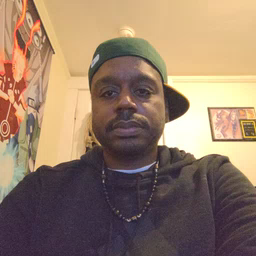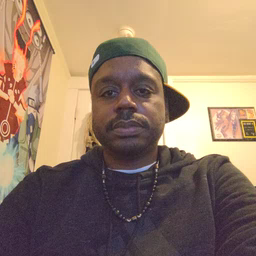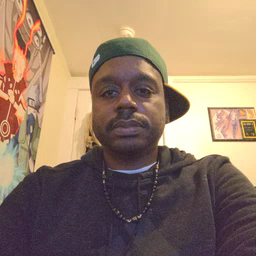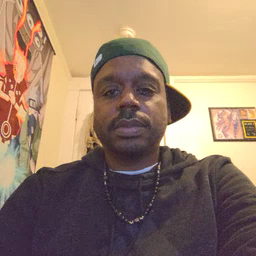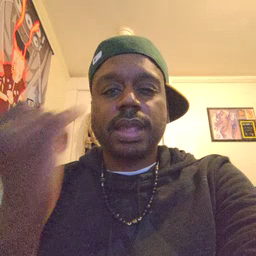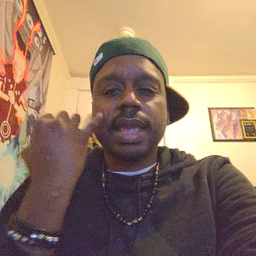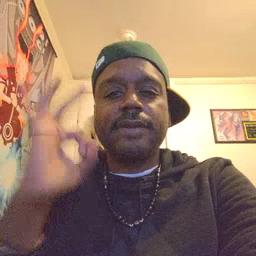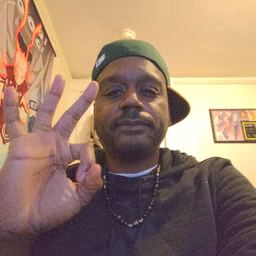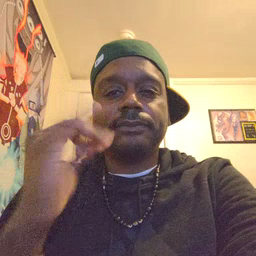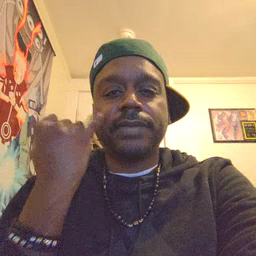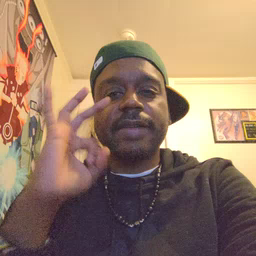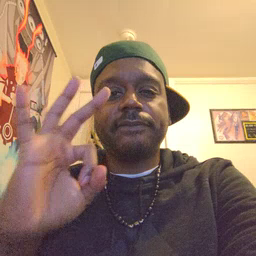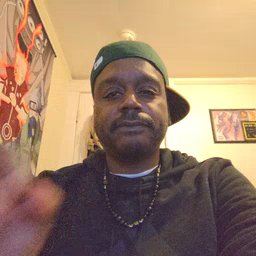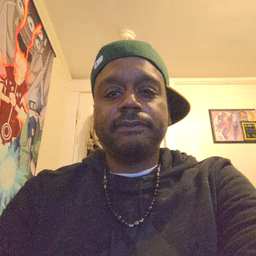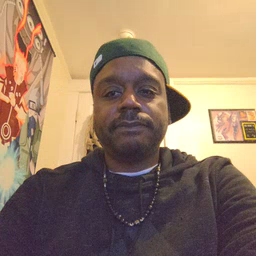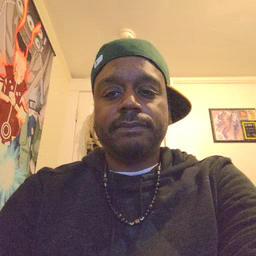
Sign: if